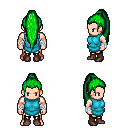
a pixel art fantasy rpg character, male body template, human, light skin, teal tunic, gold greaves, green extra-long topknot hairstyle, white cloth bandages, maroon shoes, four views (front, back, left, right), 2x2 character sprite sheet, small pixel art, hard edges, no anti-aliasing